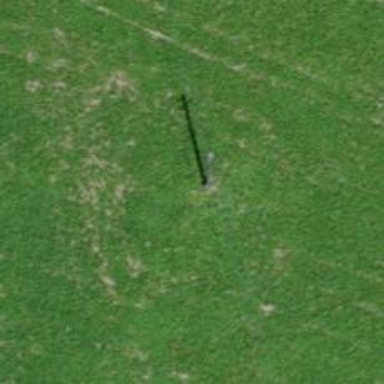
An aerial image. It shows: Power pole.